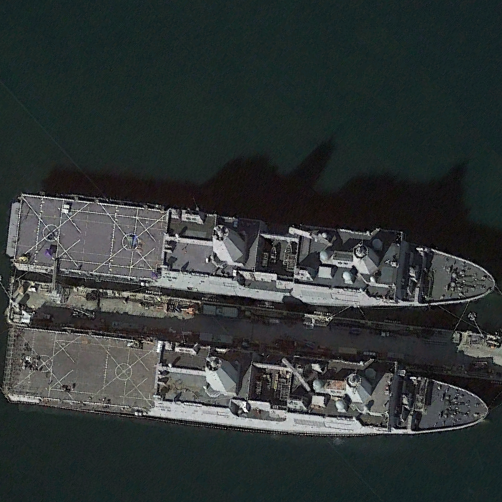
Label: combat